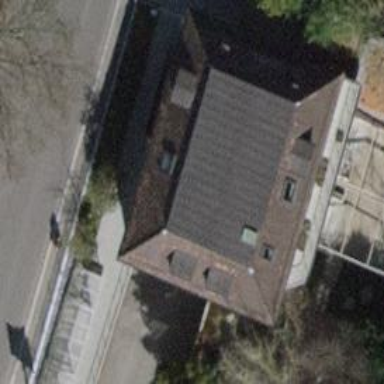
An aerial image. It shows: Unique apartment building with quadruple saltbox roof shape.